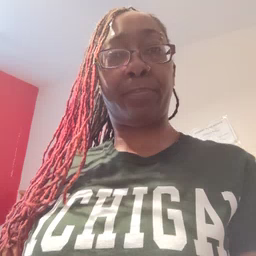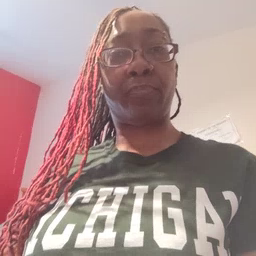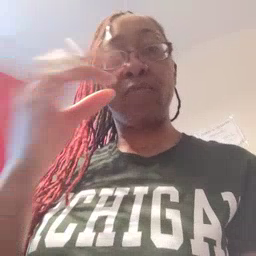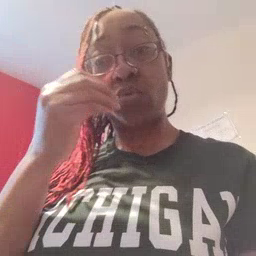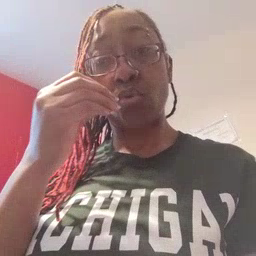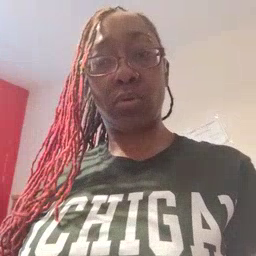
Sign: food